Question: I am getting when i use a fieldset underneath the other fieldset a strange gap between, but that's not in my code...
Here's the css:
'''
fieldset { overflow:hidden }
.some-class { float:left; clear:none; }
.some-class1 { float:left; clear:none; }
.some-class2 { float:left; clear:none; }
.someclass { float:left; clear:none; }
.someclass1 { float:left; clear:none; }
'''
Here the html:
'''
<fieldset>
<div class="some-class">
<input type="button" value="AAN" style="float:left" onclick="POI(this)" />
<input type="button" value="UIT" style="float:left" onclick="POI(this)" />
<span>Spoortoegang </span>
</div>
</fieldset>
<fieldset>
<div class="someclass">
<input type="button" value="AAN" style="float:left" onclick="Storingen(this)" />
<input type="button" value="UIT" style="float:left" onclick="Storingen(this)" />
<span>Storingen</span>
</div>
</fieldset>
<fieldset>
<div class="Tekeningen-class">
<input type="button" value="AAN" style="float:left" onclick="Tekeningen(this)" />
<input type="button" value="UIT" style="float:left" onclick="Tekeningen(this)" />
<span>Tekeningen</span>
</div>
</fieldset>
<fieldset>
<div class="someclass1">
<input type="button" value="AAN" style="float:left" onclick="Ultrasoon(this)" />
<input type="button" value="UIT" style="float:left;" onclick="Ultrasoon(this)" />
<span>Ultrasoon Rapporten</span>
</div>
</fieldset>
<fieldset>
<div class="some-class2">
<input type="button" value="AAN" style="float:left" onclick="Medewerkers(this)" />
<input type="button" value="UIT" style="float:left;" onclick="Medewerkers(this)" />
<span>Medewerkers</span>
</div>
</fieldset>
<fieldset style="margin:0px; padding 0px;">
<ul class="dropdown">
<div id="some-class1"">
<li><a id="drivers" onclick="dropdown(this); return false;" class="dir" style="font size=18"">IRISSYS Data &#9660;</a>
<ul id="driversmenu" class="sub" >
<fieldset style="background-color:#c5ccd3">
<li><a> <div class="someclass">
<input type="button" value="AAN" style="float:left" onclick="irisvoertuig(this)" />
<input type="button" value="UIT" style="float:left;" onclick="irisvoertuig(this)" />
<span>Voertuig Effect</span></a></li>
</fieldset>
<fieldset style="background-color:#c5ccd3">
<li><a> <div class="someclass">
<input type="button" value="AAN" style="float:left" onclick="iriscombinatie(this)" />
<input type="button" value="UIT" style="float:left;" onclick="iriscombinatie(this)" />
<span>Combinatie Parameter</span></a></li>
</fieldset>
<fieldset style="background-color:#c5ccd3">
<li><a> <div class="someclass">
<input type="button" value="AAN" style="float:left" onclick="irishoogte(this)" />
<input type="button" value="UIT" style="float:left;" onclick="irishoogte(this)" />
<span>Hoogte</span></a></li>
</fieldset>
<fieldset style="background-color:#c5ccd3">
<li><a> <div class="someclass">
<input type="button" value="AAN" style="float:left" onclick="irisschift(this)" />
<input type="button" value="UIT" style="float:left;" onclick="irisschift(this)" />
<span>Schift</span></a></li>
</fieldset>
<fieldset style="background-color:#c5ccd3">
<li><a> <div class="someclass">
<input type="button" value="AAN" style="float:left" onclick="irisverkanting(this)" />
<input type="button" value="UIT" style="float:left;" onclick="irisverkanting(this)" />
<span>Verkanting verschil</span></a></li>
</fieldset>
<fieldset style="background-color:#c5ccd3">
<li><a> <div class="someclass">
<input type="button" value="AAN" style="float:left" onclick="irisspoorwijdte(this)" />
<input type="button" value="UIT" style="float:left;" onclick="irisspoorwijdte(this)" />
<span>Spoorwijdte Verloop</span></a></li>
</fieldset>
<fieldset style="background-color:#c5ccd3">
<li><a> <div class="someclass">
<input type="button" value="AAN" style="float:left" onclick="irisspoorstaaf(this)" />
<input type="button" value="UIT" style="float:left;" onclick="irisspoortaaf(this)" />
<span>Spoorstaaf Slijtage</span></a></li>
</fieldset>
<fieldset style="background-color:#c5ccd3">
<li><a> <div class="someclass">
<input type="button" value="AAN" style="float:left" onclick="irissporen(this)" />
<input type="button" value="UIT" style="float:left;" onclick="irissporen(this)" />
<span>IRISSYS Sporen</span></a></li>
</fieldset>
</ul>
</li>
<div>
</ul>
</fieldset>
'''
And in chrome's element inspector i get this:

Does anyone know what i am doing wrong?
Your help would be appreciated.
Thanks in advance
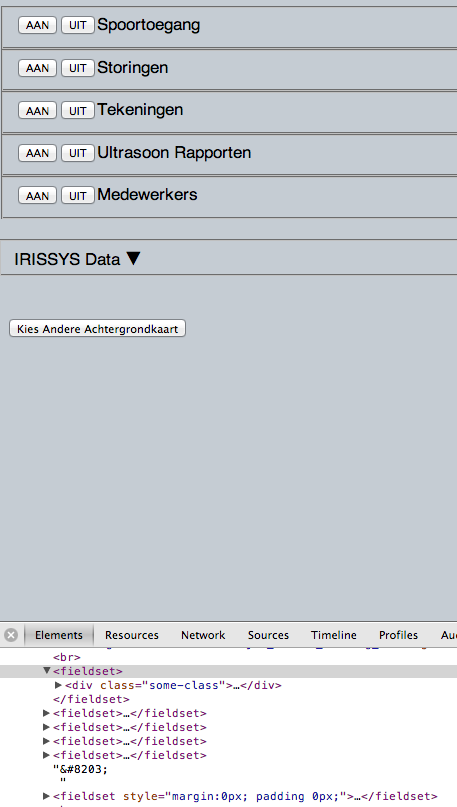
Answer: There is an invisible character put in between the fieldsets, seen by some rendered as a red dot.
'''
'''
Remove that and your problem will go away.
<URL>
I removed the other part to make it easy to find.
'''
<fieldset>
<span>Medewerkers</span>
</fieldset> <-- It is here, but only seen in jsFiddle
<fieldset style="margin:0px; padding 0px;">
</fieldset>
'''
Then in your code you have some problems with double quotes:
'''
style="font size=18"" <-- remove the duplicate
'''
(actually CSS is 'font-size: 18px' )
Then be careful not to do nested UL's with other elements. I can tell many problems that comes from having other elements than LI directly under an UL.
'''
<ul id="driversmenu" class="sub" >
<fieldset style="background-color:#c5ccd3"> <-- THIS will likely cause problems!
<li><a> <div class="someclass">
<input type="button" value="AAN" style="float:left" onclick="irisvoertuig(this)" />
<input type="button" value="UIT" style="float:left;" onclick="irisvoertuig(this)" />
<span>Voertuig Effect</span></a>
</li>
</fieldset>
'''
If you have to have the fieldset there put it after the LI:
'''
<ul id="driversmenu" class="sub" >
<li>
<fieldset style="background-color:#c5ccd3">
<a> <-- what does this do?
<div class="someclass">
<input type="button" value="AAN" style="float:left" onclick="irisvoertuig(this)" />
<input type="button" value="UIT" style="float:left;" onclick="irisvoertuig(this)" />
<span>Voertuig Effect</span></a>
</fieldset>
</li>
'''